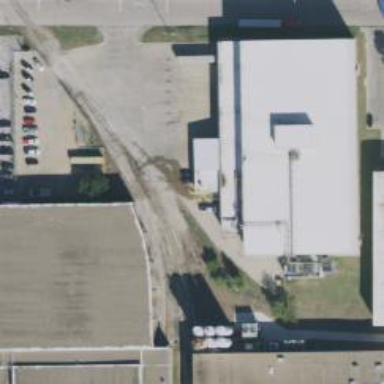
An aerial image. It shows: Commercial building.